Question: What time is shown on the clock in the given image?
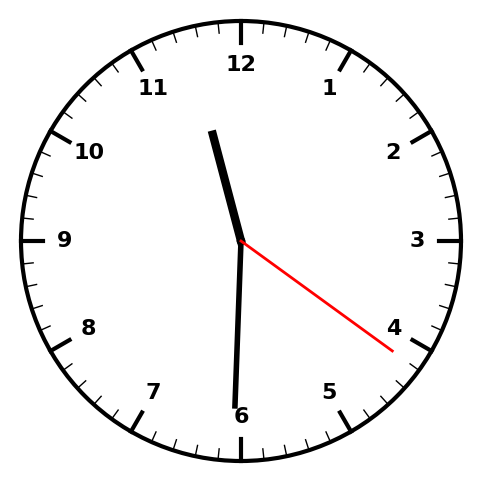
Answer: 11:30:21